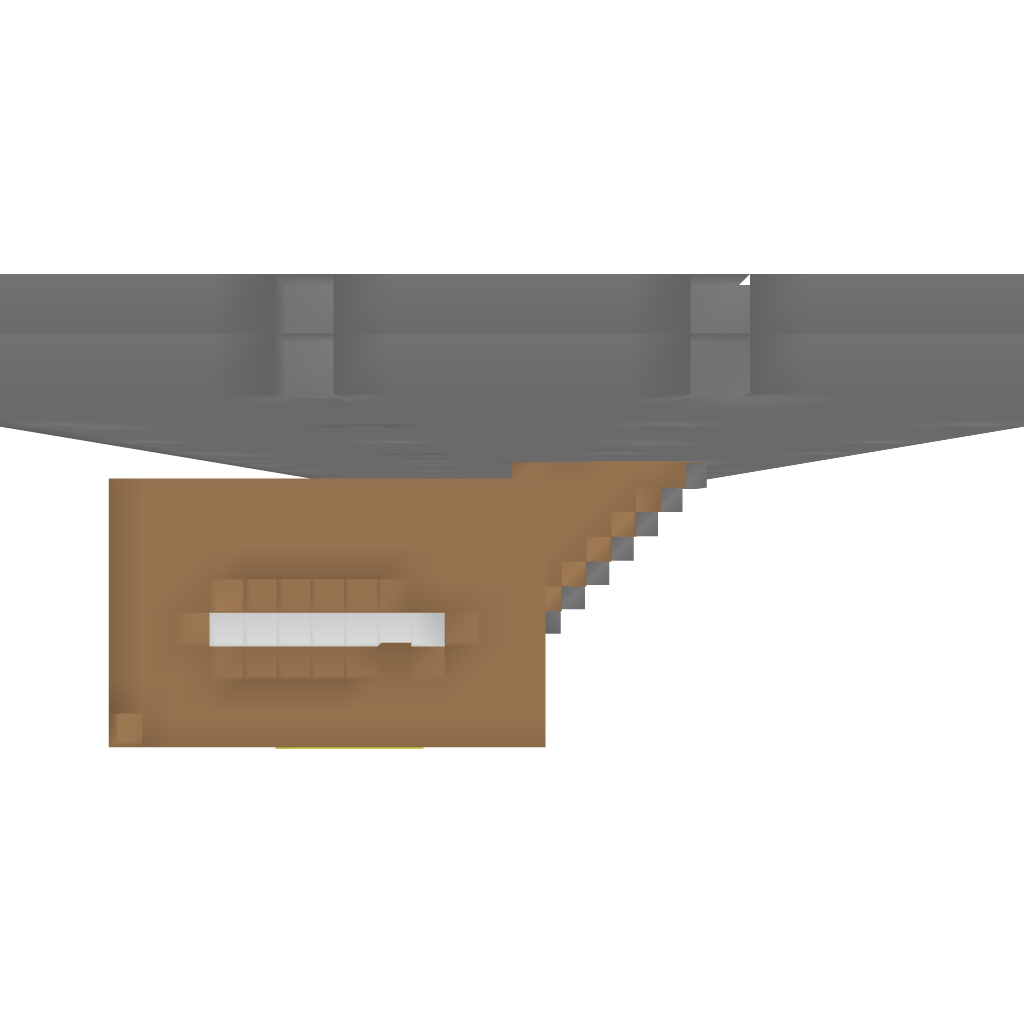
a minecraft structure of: Awesome and Epic Storage Base bad low quality